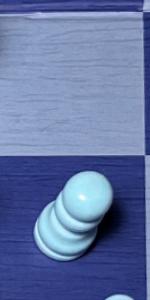
Label: Pawn_White